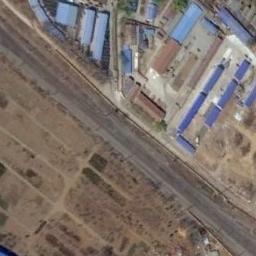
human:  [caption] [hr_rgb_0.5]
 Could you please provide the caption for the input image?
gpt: One side of the railway, there are lush trees  And the other side, there are many buildings .

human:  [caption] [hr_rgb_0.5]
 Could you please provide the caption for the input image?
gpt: There are many blue buildings beside the railway .

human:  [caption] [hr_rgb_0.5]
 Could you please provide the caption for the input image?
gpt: These railways are between the wasteland and a industrial area .

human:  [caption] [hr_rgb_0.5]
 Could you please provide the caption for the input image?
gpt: The railway is on the bare land next to some houses .

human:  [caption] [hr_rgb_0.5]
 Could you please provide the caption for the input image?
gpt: There are some blue buildings and brown bare land beside the railway .